The plot shows how the frequency content of a bearing vibration signal evolves over time (STFT spectrogram). What is the most likely bearing condition (normal, inner_race, outer_race, ball)?
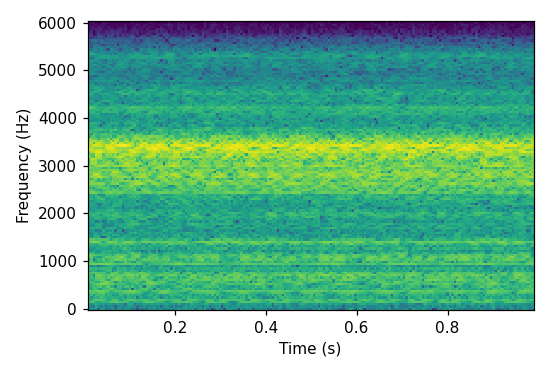
Answer: ball